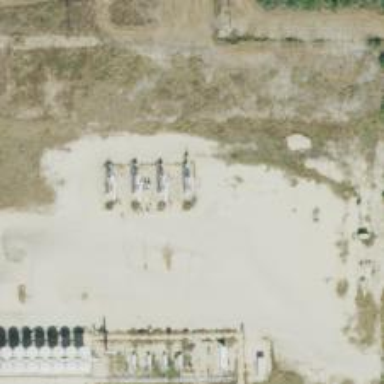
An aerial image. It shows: Petroleum well.